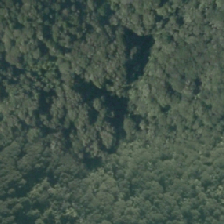
Land cover: manuka_kanuka